Question: I need to debug WPF Client with RIA Services. In VS 2010 it was working fine and now I am under VS 2012 and I an facing this error.
Any clue how to return to debugging?

I have already checked web.config and it has '<compilation debug="true" targetFramework="4.0" />'
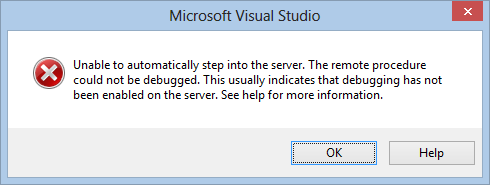
Answer: Did you try right click on devenv.exe and select Troubleshoot compatibility? And always execute VS with administrator permission.